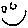
Label: smiley face